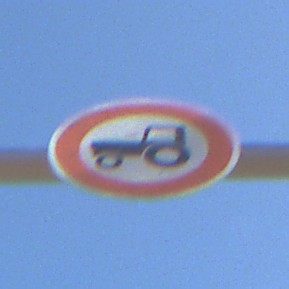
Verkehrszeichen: VerbotKraftfahrzeugeZuegeNichtSchneller25
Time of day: MorningAfternoon
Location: Outdoor (Suburban)
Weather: PartlyCloudy
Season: NotSpecified
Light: Natural